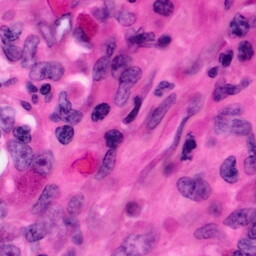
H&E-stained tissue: Pancreatic